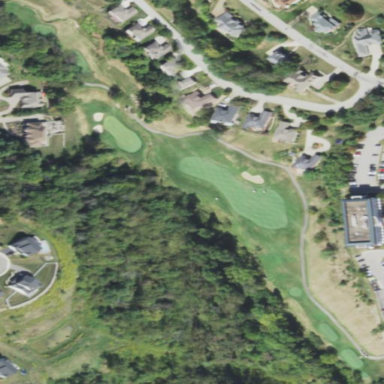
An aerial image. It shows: Rough grassy area used for golf.